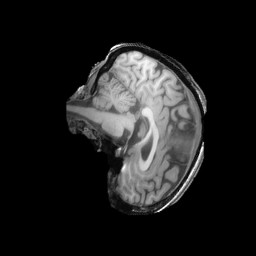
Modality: T1w
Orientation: sagittal
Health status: ill
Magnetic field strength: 3 T